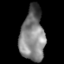
Tissue: lung
Cell type: T cells
Senescence score: 0.2366
Nuclear area (px): 1244
Mean DAPI intensity: 127.206